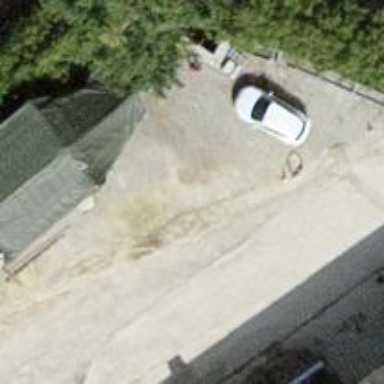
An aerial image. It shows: Unpaved driveway used as service road.